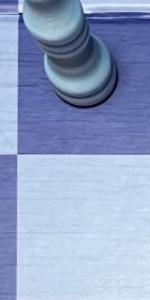
Label: Empty